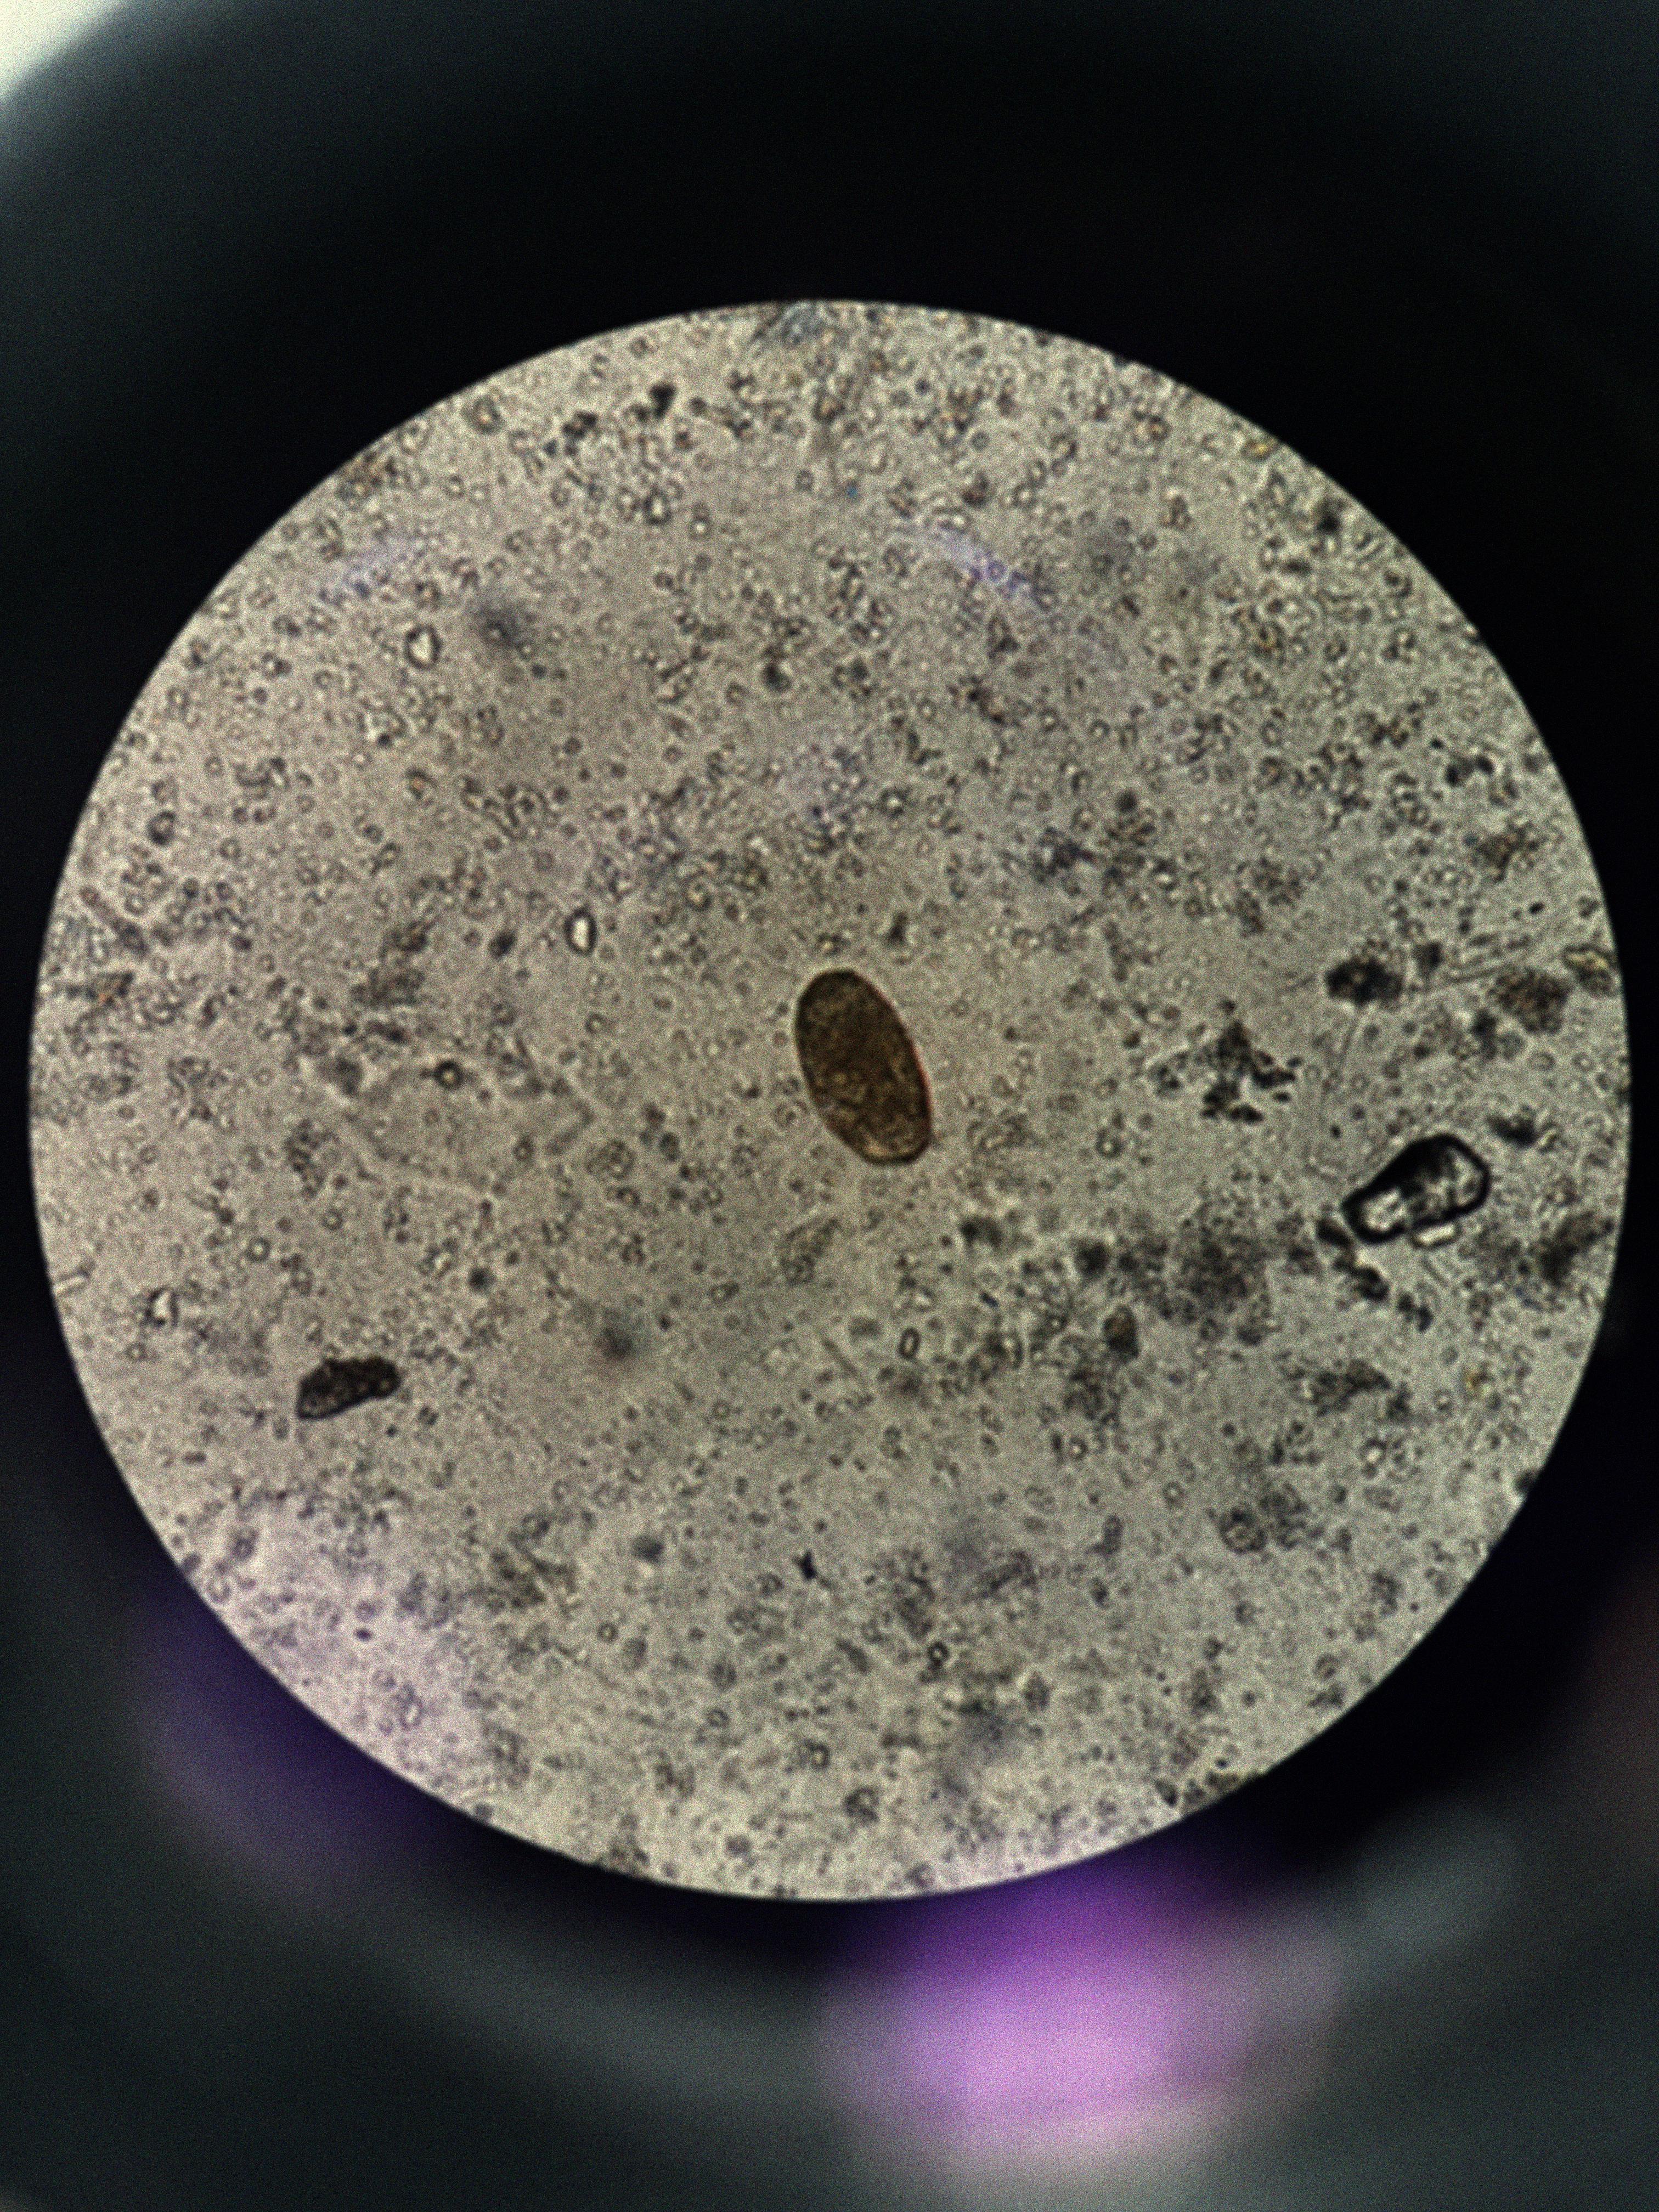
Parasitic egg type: Paragonimus spp